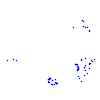
Particle: proton